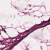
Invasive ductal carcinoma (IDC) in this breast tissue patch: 0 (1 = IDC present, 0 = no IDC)